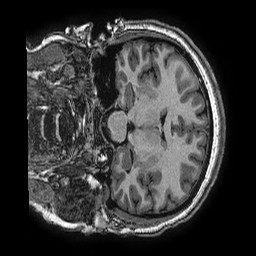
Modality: T1w
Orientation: coronal
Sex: female
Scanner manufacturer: ge
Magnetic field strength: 3 T
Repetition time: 0.0077 s
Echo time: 0.003436 s